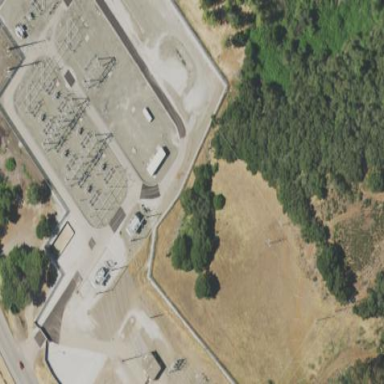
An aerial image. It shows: Substation protected by fence.